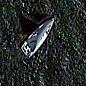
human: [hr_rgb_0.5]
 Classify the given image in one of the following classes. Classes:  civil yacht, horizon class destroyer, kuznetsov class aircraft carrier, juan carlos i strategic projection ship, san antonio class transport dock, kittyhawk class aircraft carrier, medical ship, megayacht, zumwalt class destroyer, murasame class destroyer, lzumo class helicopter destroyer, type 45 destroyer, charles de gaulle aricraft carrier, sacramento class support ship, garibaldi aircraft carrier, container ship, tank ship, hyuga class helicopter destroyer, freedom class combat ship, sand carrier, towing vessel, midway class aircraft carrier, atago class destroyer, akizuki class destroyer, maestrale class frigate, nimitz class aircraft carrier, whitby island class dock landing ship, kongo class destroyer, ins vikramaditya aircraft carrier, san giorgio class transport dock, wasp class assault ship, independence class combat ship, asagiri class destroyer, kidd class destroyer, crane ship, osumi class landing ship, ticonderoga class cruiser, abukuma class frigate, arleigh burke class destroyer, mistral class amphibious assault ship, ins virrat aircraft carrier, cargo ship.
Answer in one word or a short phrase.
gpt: Civil yacht